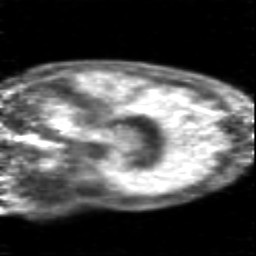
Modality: PET
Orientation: sagittal
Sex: female
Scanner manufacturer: siemens